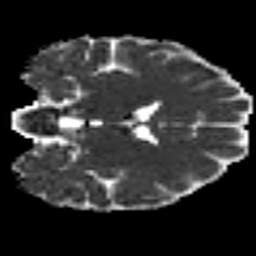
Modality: MD
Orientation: coronal
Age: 23
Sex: male
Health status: healthy
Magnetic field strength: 3 T
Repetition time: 8.4 s
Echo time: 0.0926 s